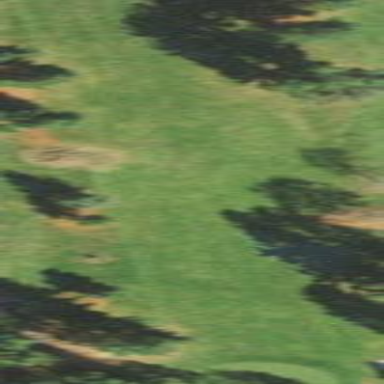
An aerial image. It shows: Grassy area designated as golf fairway.